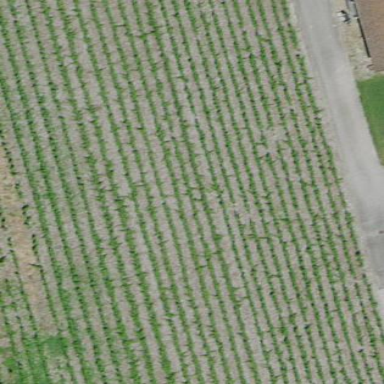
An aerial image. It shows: Vineyard with grape crops.